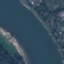
Land use / land cover class: River